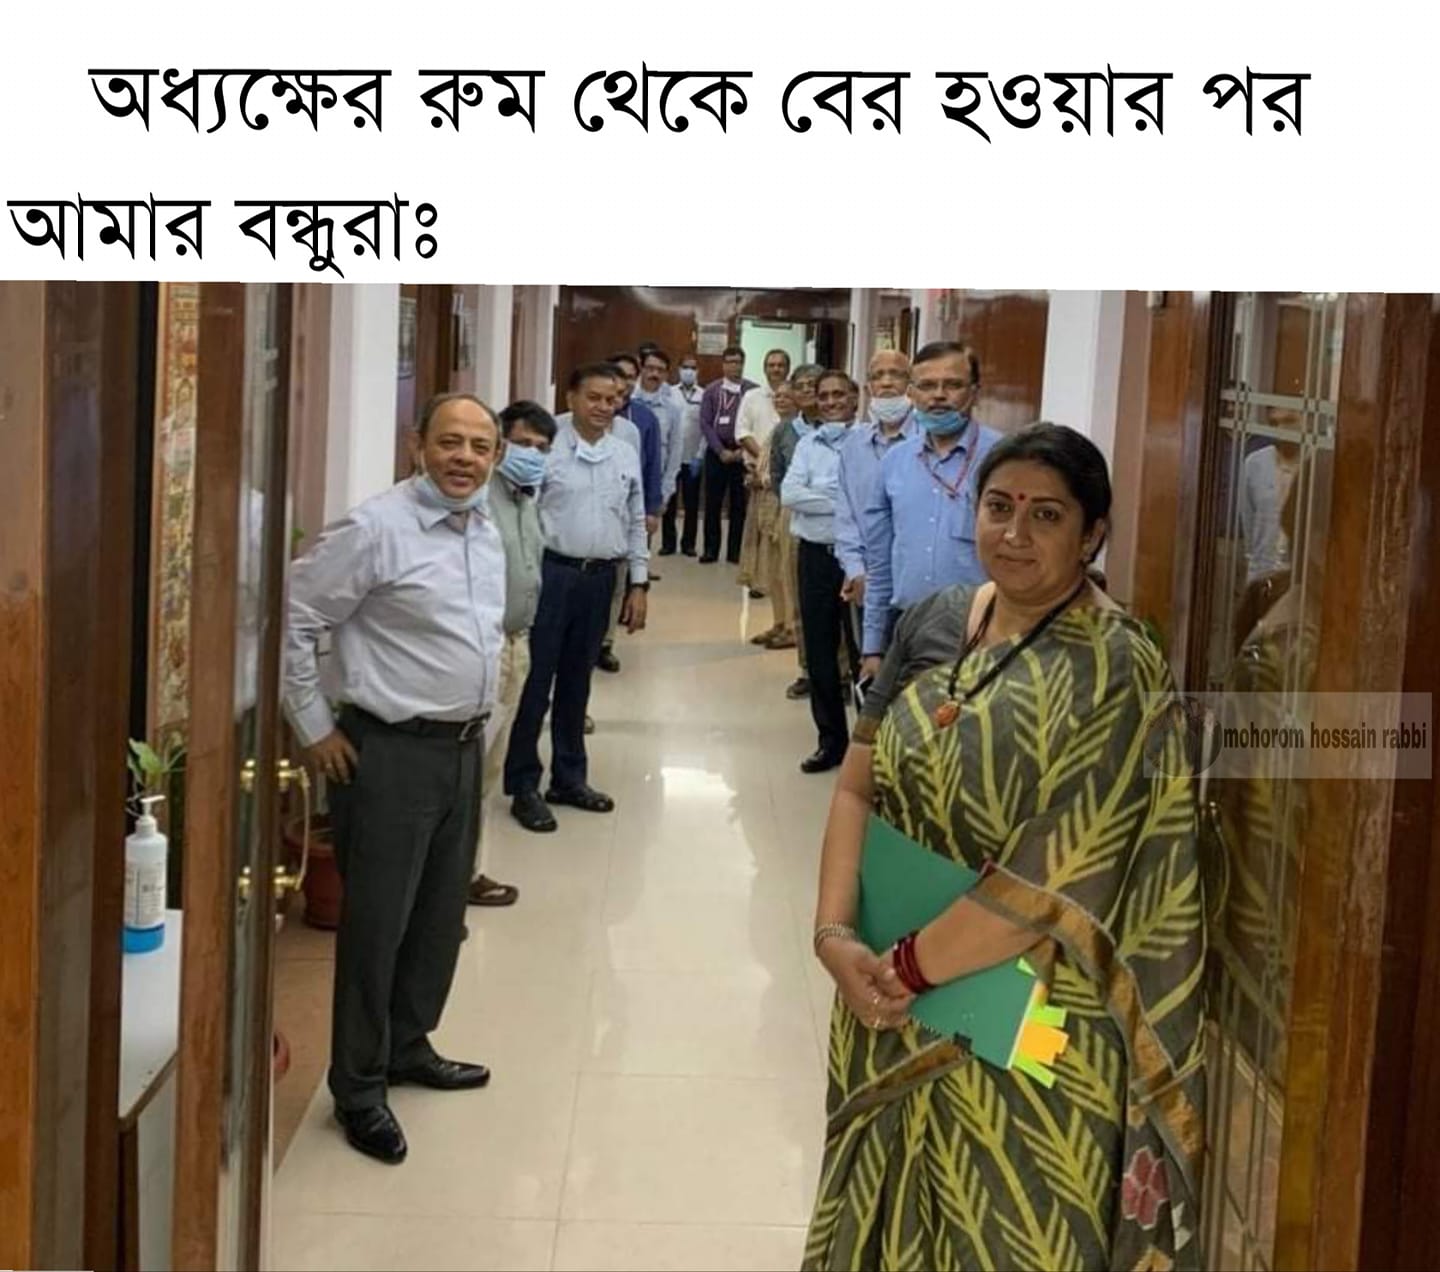
Caption: অধ্যক্ষ রুম থেকে বের হওয়ার পর    আমার বন্ধুরাঃ
Label: non-hate